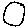
Label: moon